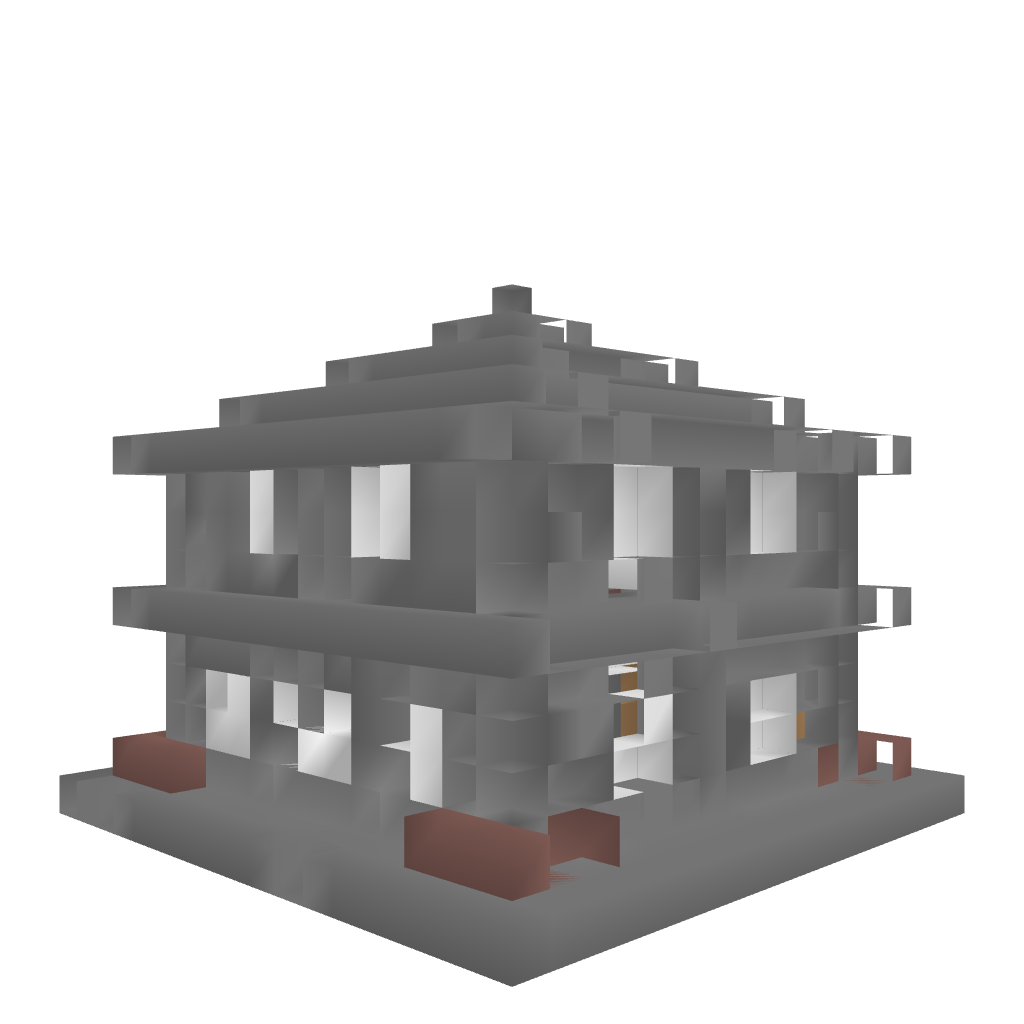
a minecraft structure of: BigHouse good quality